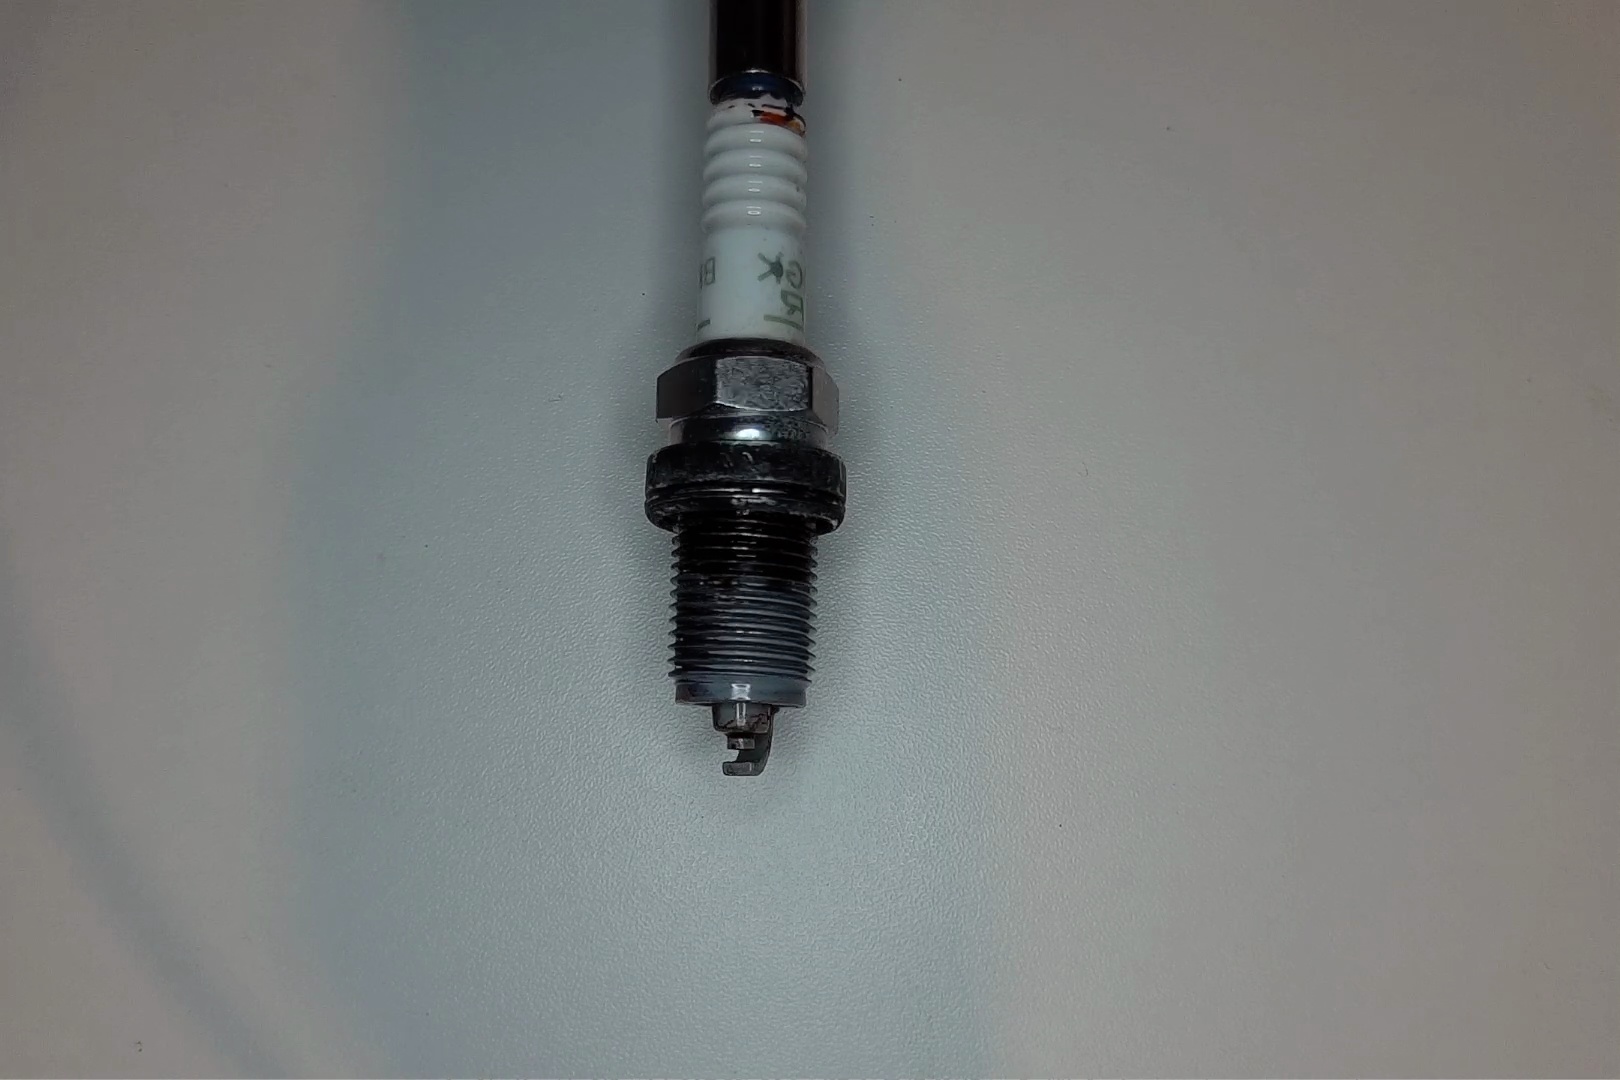
Label: anomaly